Question: Currently I have developed charts using python Plotly Dash library and I want to customize their inbuilt chart toolbar
toolbar image

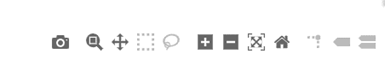
Answer: Use config option in chart parameter. If you want to remove logo use 'displaylogo': False,
then to remove icons use modeBarButtonsToRemove parameter
'''
config={
'displayModeBar': True,
'displaylogo': False,
'modeBarButtonsToRemove': ['zoom2d', 'hoverCompareCartesian', 'hoverClosestCartesian', 'toggleSpikelines']
},
'''